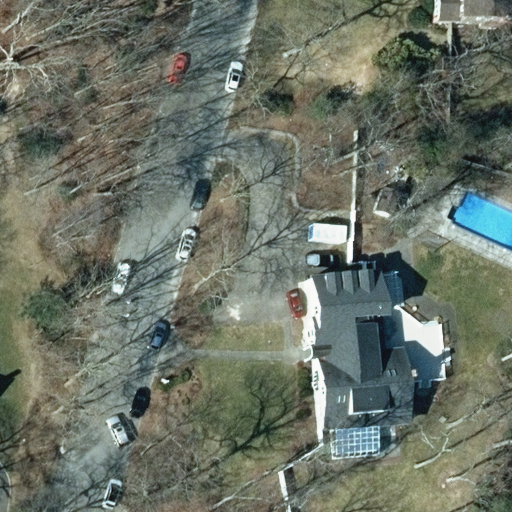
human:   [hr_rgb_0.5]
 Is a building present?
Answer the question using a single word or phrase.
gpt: yes

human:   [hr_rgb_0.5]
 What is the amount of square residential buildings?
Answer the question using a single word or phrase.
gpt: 0

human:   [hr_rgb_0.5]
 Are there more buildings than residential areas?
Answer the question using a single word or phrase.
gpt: yes

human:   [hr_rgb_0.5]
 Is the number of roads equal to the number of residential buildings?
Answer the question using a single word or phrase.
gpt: no

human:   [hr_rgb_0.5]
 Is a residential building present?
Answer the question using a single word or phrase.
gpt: yes

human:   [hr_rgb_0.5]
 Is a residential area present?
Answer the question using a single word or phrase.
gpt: yes

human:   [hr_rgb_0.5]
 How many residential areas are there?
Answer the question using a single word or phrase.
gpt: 1

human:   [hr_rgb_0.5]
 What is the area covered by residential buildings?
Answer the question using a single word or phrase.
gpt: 664m2

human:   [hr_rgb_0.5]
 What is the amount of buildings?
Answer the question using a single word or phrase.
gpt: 2

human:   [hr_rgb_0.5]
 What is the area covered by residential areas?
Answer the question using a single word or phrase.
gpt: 10637m2

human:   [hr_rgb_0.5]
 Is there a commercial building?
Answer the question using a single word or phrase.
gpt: no

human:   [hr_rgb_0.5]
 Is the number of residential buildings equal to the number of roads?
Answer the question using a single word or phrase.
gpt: no

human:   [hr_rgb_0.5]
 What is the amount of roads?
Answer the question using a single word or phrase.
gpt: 1

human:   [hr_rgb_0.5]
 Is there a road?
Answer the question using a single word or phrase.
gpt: yes

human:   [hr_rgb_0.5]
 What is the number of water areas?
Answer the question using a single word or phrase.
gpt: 0

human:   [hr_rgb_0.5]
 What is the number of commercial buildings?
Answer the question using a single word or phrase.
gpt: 0

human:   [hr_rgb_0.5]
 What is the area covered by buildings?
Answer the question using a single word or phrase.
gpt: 664m2

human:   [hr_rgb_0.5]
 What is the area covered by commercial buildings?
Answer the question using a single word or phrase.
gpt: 0m2

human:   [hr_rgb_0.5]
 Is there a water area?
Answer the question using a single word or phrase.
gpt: no

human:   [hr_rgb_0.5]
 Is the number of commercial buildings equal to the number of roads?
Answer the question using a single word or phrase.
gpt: no

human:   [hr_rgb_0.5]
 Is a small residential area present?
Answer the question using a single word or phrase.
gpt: no

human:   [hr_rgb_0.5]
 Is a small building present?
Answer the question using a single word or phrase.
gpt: yes

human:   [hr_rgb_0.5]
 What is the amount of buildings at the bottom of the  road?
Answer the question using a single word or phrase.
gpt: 1

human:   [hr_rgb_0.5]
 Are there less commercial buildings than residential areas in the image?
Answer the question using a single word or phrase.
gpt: yes

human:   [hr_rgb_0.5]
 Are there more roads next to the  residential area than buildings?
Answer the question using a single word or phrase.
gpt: no

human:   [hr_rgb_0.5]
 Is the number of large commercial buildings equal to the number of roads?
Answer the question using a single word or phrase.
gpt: no

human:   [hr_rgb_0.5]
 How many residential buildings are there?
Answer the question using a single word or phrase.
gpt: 2

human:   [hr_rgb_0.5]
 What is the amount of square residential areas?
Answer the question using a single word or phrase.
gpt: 0

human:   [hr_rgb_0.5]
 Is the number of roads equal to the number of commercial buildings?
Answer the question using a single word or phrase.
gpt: no

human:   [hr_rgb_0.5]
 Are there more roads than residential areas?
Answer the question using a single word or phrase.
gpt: no

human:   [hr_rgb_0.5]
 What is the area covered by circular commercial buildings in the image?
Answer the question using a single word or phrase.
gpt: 0m2

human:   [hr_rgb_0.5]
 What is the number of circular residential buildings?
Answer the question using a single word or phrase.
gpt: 0

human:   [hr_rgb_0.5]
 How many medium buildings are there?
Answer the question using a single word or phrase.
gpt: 0

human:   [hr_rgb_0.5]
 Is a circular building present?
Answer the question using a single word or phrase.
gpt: no

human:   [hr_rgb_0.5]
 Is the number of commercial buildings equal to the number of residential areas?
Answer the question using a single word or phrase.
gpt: no

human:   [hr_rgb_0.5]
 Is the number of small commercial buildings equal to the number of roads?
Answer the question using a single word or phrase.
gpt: no

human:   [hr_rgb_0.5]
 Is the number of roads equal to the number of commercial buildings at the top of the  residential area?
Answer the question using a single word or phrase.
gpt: no

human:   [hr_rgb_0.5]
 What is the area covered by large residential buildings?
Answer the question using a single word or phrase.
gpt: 658m2

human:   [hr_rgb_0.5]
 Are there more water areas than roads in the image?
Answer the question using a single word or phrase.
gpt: no

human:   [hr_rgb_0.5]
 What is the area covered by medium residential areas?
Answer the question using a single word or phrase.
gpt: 0m2

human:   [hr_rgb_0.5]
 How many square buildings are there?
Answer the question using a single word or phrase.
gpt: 0

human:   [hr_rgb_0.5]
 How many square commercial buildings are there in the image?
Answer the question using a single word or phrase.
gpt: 0

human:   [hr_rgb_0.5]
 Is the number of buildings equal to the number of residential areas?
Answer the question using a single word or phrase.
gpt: no

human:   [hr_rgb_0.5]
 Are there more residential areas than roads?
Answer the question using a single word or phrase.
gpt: no

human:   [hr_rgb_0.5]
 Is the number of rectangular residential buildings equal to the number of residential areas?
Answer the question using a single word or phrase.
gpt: yes

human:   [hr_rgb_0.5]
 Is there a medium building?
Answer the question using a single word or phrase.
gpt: no

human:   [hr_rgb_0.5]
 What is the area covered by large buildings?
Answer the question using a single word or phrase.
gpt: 658m2

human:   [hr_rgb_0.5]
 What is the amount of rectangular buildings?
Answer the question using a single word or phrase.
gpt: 1

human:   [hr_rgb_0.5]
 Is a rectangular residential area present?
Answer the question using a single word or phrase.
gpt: yes

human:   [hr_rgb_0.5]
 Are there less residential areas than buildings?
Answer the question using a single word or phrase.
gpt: yes

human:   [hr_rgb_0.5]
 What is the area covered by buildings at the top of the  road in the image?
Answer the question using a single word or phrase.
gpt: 6m2

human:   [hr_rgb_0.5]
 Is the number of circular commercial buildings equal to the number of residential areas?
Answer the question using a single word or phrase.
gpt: no

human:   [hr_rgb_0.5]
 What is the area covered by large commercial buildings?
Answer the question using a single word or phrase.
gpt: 0m2

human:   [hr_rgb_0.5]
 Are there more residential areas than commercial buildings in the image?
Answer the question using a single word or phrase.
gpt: yes

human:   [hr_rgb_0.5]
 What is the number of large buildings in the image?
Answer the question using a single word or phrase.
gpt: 1

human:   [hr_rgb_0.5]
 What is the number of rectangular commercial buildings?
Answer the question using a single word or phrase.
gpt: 0

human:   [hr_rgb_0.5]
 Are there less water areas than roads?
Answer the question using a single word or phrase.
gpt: yes

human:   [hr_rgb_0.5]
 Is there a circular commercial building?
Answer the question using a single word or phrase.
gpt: no

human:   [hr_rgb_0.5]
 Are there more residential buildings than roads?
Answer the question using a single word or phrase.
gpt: yes

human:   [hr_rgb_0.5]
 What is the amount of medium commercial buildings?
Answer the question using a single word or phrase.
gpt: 0

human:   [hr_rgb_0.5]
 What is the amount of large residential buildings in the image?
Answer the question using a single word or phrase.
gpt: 1

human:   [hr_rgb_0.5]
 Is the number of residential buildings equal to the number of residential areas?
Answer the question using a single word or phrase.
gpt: no

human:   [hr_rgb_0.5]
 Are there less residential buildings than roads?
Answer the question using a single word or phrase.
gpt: no

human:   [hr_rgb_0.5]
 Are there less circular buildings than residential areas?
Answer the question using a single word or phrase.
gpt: yes